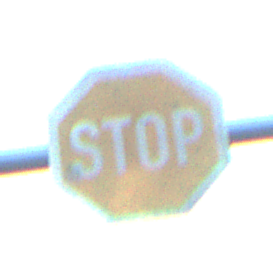
Verkehrszeichen: Stop
Umgebung: Outdoor, Suburban
Tageszeit: SunriseSunset
Wetter: PartlyCloudy
Licht: Natural
Jahreszeit: NotSpecified
Kontrast: MediumContrast